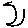
Label: moon